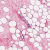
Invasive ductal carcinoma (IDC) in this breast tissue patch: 0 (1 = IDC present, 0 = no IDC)